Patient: sex F, age 59
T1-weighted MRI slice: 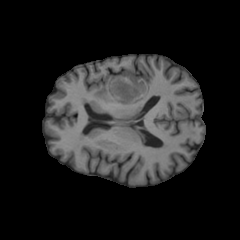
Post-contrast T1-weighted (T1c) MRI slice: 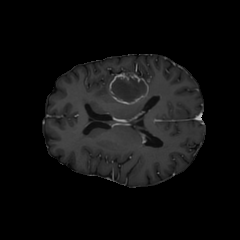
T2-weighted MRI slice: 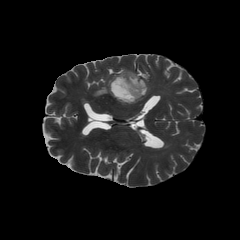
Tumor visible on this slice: yes
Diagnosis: Glioblastoma, IDH-wildtype
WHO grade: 4